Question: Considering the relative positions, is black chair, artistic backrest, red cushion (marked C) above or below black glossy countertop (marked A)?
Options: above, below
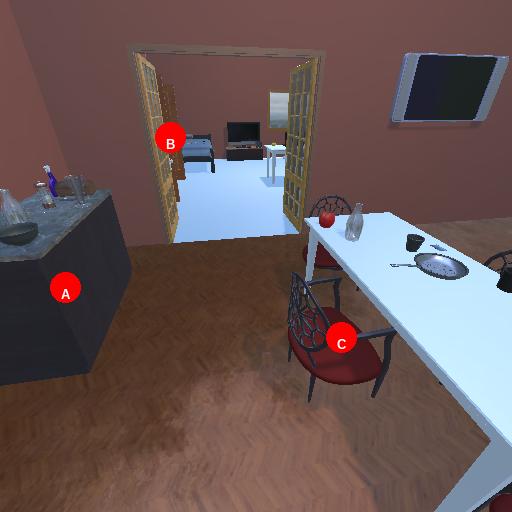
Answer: above